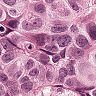
Metastatic tissue present: yes